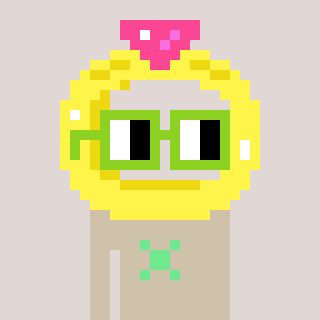
a pixel art character with square light green glasses, a ring-shaped head and a bege-colored body on a warm background